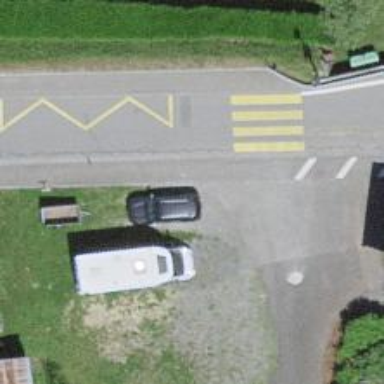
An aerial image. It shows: Bus stop with platform for public transport.